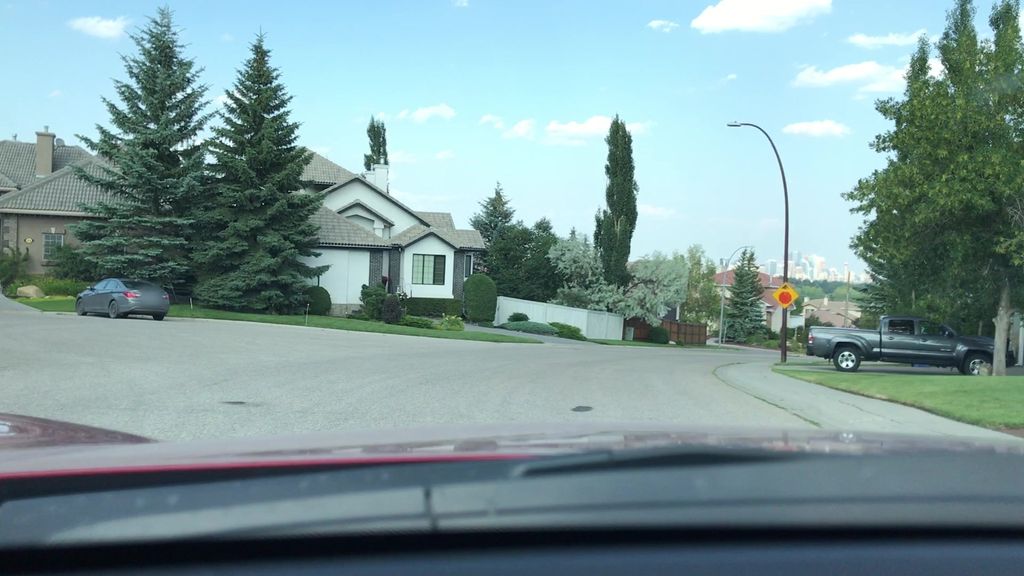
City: calgary